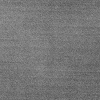
Atmospheric dust classification: dusty